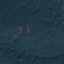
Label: Forest